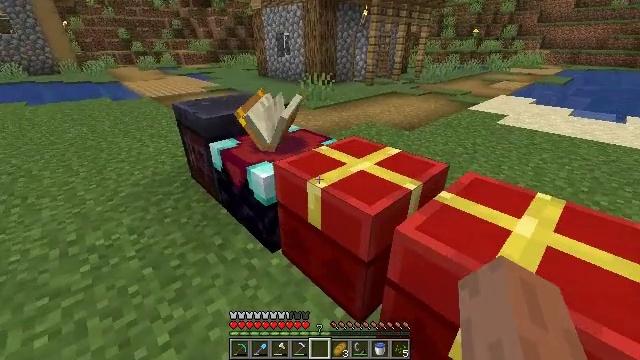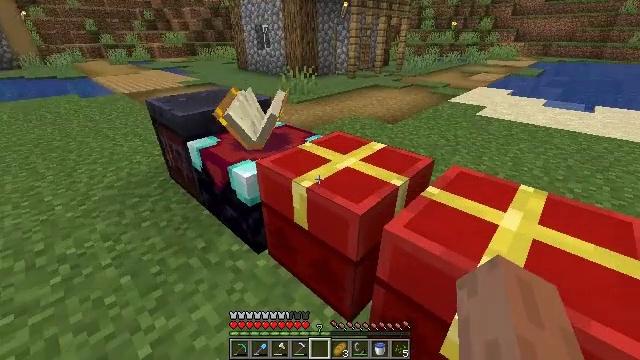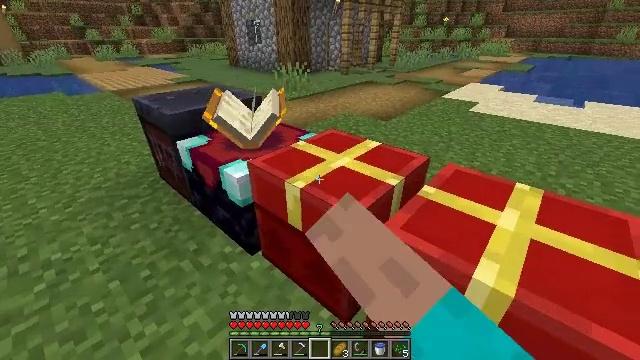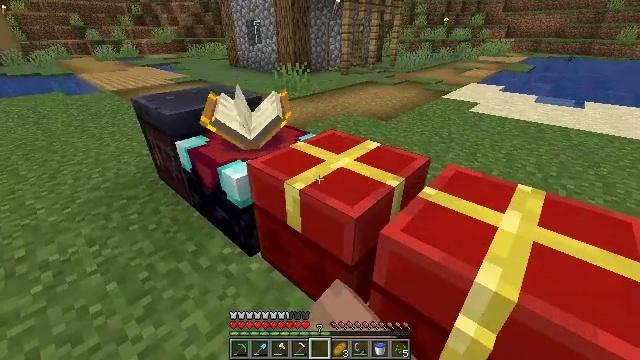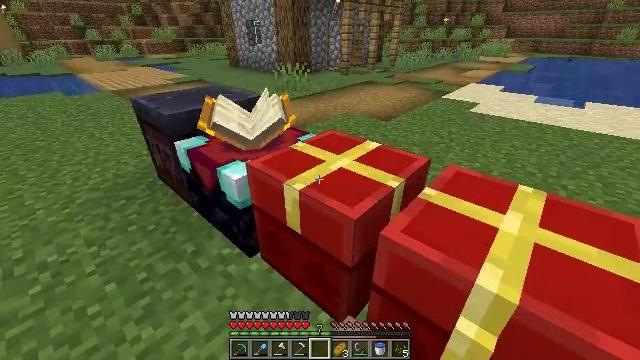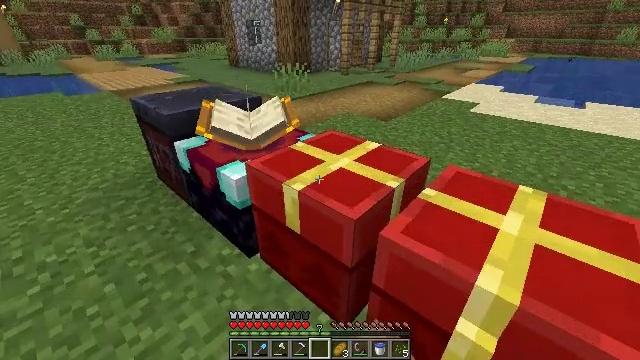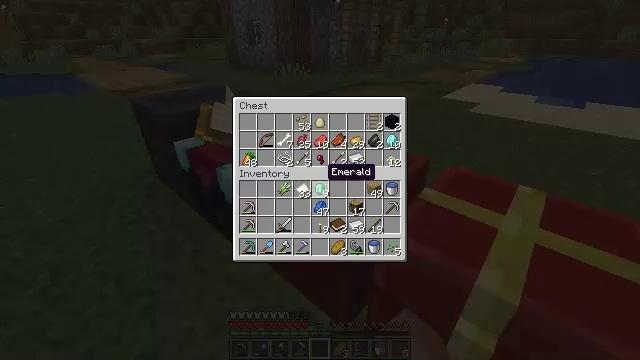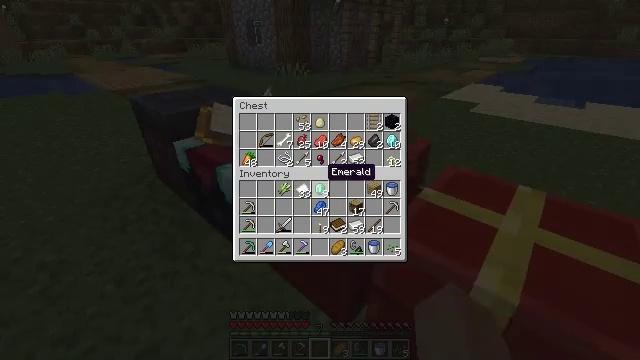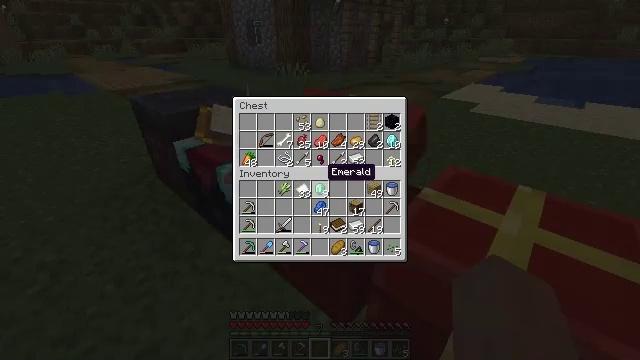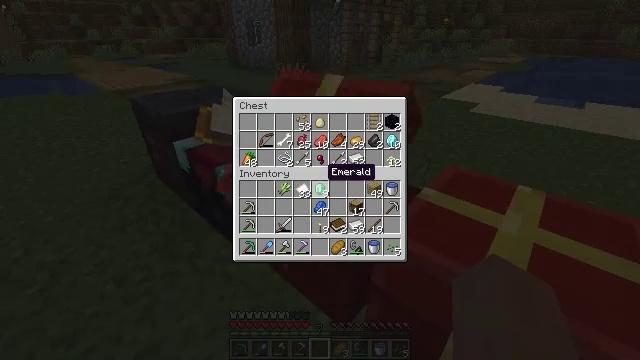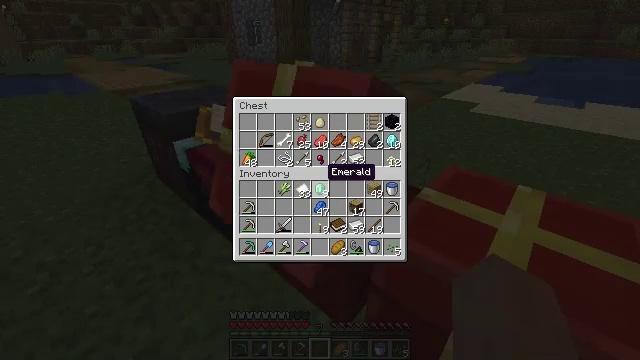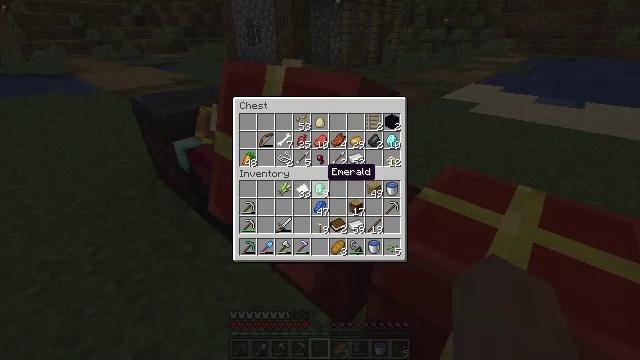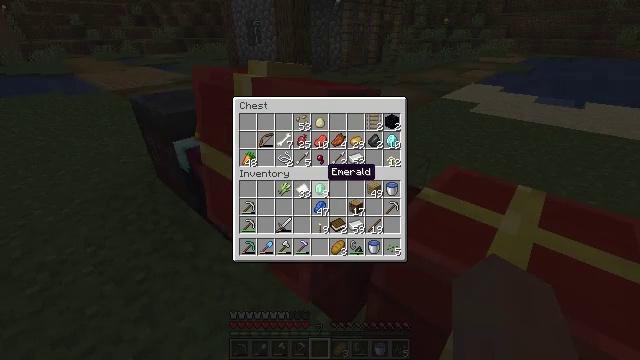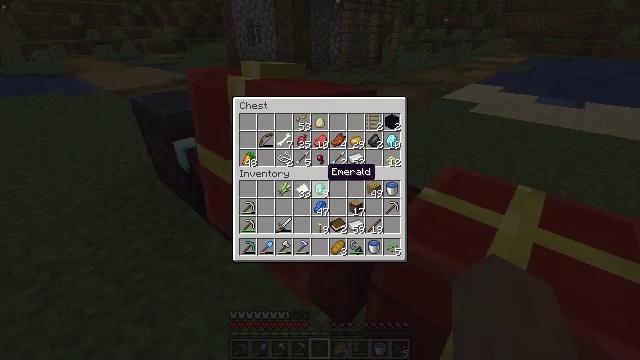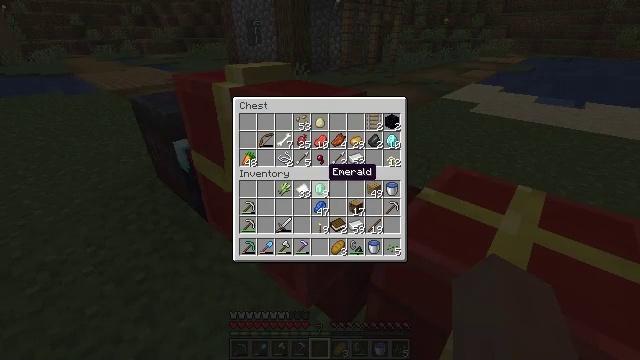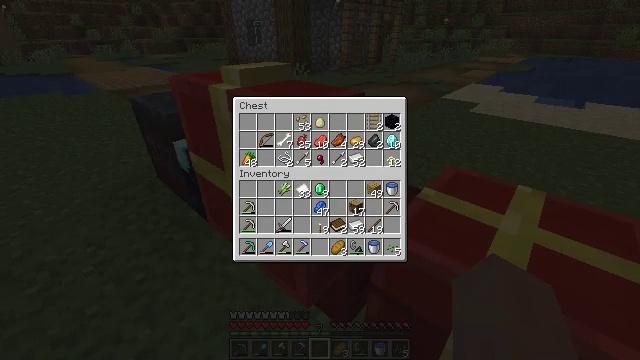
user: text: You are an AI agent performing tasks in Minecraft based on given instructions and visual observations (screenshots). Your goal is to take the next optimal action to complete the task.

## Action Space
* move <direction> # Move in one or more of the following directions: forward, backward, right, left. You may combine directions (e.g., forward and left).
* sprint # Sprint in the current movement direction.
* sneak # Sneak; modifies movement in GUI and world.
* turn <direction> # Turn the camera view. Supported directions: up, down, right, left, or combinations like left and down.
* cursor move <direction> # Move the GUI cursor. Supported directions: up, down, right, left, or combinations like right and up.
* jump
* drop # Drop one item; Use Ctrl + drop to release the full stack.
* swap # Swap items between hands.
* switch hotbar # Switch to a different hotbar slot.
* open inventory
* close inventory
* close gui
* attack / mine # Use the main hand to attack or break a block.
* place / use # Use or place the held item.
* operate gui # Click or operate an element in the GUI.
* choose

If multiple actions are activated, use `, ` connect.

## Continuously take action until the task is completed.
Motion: motion action
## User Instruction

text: Collect paper and leather to make a book.
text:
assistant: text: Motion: turn right and down, use / place
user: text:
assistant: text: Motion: turn right, use / place
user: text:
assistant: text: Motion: use / place
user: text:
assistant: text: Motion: use / place
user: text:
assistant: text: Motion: no_op
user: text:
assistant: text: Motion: open gui
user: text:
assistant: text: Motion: no_op
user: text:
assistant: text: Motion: no_op
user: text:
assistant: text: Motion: no_op
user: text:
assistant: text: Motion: no_op
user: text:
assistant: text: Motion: no_op
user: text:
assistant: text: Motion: no_op
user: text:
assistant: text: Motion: no_op
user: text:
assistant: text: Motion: no_op
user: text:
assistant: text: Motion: cursor move right and up
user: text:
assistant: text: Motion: cursor move right and up
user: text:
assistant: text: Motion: cursor move right
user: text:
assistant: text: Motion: no_op
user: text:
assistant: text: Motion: no_op
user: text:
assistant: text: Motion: no_op
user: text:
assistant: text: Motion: no_op
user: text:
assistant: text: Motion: no_op
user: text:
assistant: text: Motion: no_op
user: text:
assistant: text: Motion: no_op
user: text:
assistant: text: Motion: cursor move left
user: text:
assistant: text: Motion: no_op
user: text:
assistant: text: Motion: cursor move left
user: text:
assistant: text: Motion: cursor move left
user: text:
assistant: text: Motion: cursor move left
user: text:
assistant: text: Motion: no_op